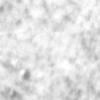
Label: no_change